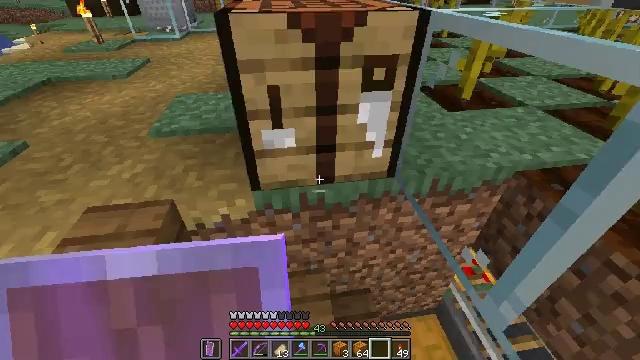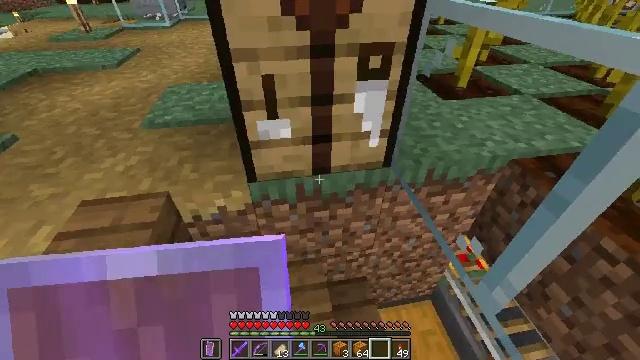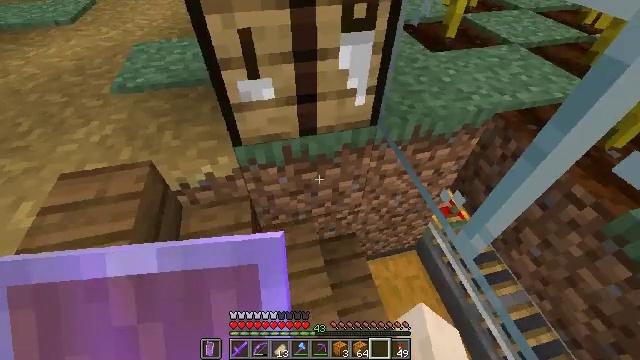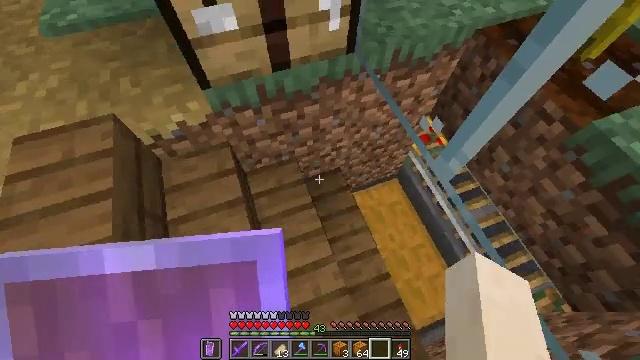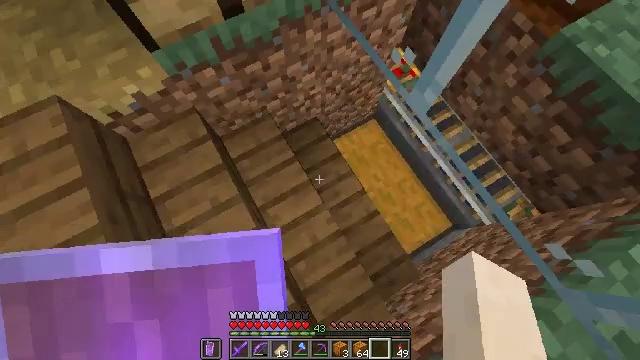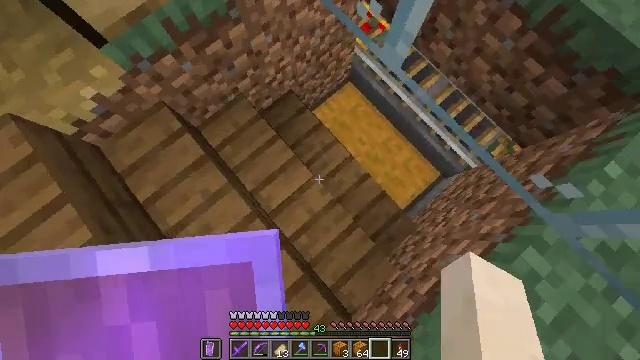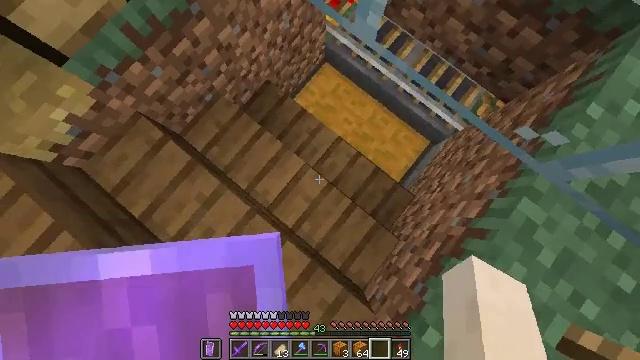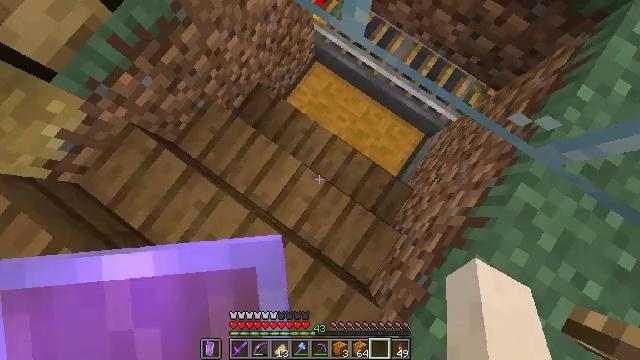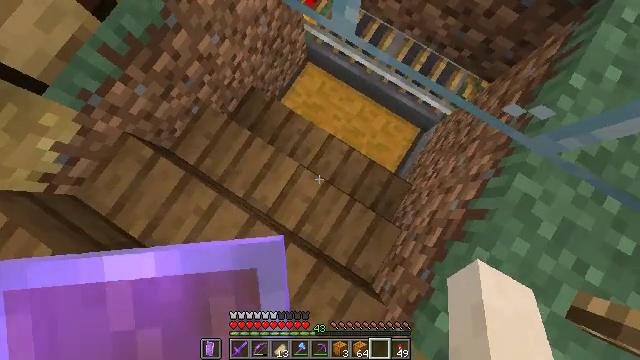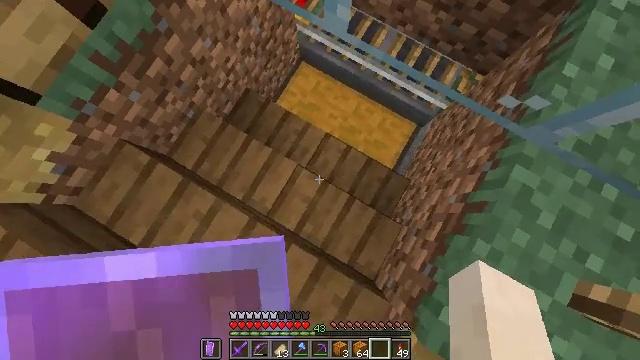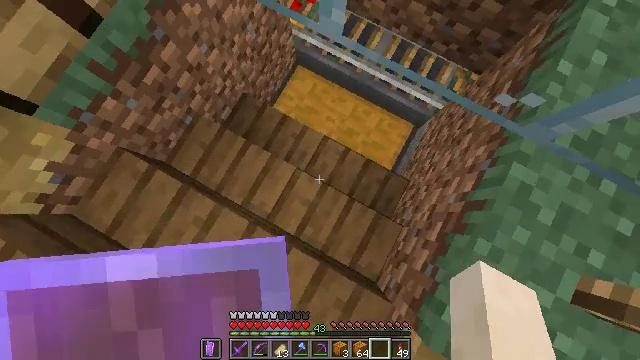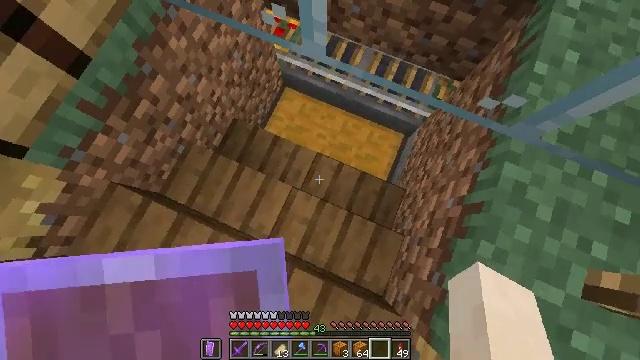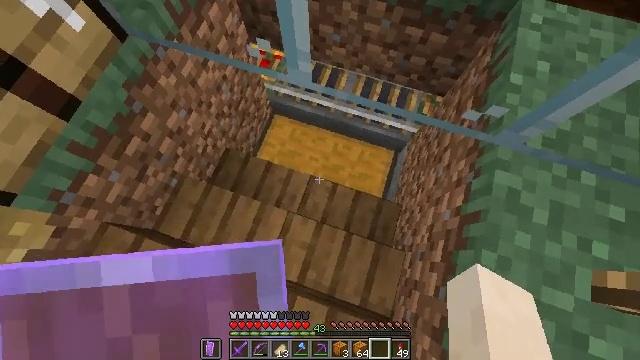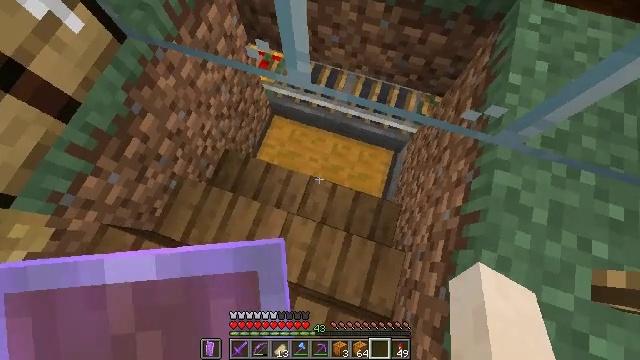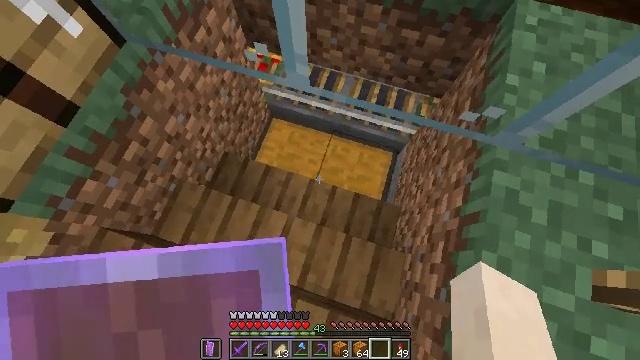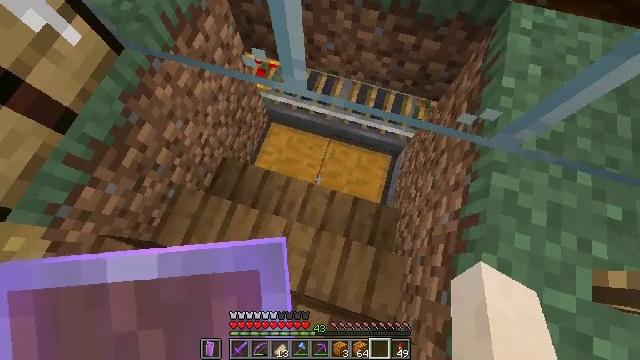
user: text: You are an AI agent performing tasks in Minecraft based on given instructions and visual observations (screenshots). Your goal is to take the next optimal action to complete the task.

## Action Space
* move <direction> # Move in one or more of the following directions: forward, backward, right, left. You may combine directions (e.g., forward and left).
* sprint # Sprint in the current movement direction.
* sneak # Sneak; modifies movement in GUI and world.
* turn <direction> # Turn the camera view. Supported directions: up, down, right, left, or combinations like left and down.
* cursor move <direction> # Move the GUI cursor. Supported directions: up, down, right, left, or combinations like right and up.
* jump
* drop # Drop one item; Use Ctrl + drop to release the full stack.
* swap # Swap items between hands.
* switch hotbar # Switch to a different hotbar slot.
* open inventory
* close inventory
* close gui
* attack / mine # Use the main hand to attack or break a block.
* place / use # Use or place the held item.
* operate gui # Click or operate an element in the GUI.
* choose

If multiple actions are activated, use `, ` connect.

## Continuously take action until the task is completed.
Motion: motion action
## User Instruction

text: Place melon slices in the grid to craft a melon.
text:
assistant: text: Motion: turn right and down
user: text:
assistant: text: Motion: turn right and down
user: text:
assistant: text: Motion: turn right and down
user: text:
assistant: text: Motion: turn right and down
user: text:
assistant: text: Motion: turn right and down
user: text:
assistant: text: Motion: turn right and down
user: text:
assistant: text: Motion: turn right
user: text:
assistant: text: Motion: turn right
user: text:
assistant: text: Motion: turn right
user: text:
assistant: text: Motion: turn right
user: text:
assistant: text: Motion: turn right and up
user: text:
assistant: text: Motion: turn right and up
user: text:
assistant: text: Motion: no_op
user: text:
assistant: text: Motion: no_op
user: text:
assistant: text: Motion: no_op
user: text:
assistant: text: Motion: turn right and up
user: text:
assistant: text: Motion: no_op
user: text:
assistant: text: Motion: no_op
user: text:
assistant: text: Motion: use / place
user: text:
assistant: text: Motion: use / place
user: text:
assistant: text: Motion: use / place
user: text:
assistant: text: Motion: no_op
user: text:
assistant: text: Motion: no_op
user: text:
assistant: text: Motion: no_op
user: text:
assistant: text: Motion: no_op
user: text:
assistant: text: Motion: no_op
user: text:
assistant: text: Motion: no_op
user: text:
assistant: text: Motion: no_op
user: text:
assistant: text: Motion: no_op
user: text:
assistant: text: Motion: no_op